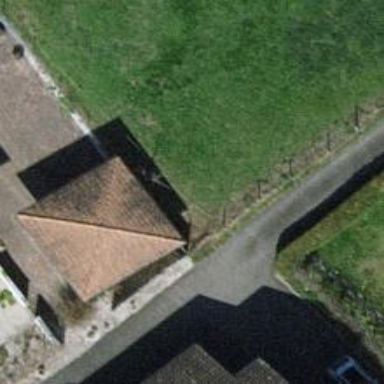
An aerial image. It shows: Building with pyramidal tiled roof.